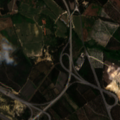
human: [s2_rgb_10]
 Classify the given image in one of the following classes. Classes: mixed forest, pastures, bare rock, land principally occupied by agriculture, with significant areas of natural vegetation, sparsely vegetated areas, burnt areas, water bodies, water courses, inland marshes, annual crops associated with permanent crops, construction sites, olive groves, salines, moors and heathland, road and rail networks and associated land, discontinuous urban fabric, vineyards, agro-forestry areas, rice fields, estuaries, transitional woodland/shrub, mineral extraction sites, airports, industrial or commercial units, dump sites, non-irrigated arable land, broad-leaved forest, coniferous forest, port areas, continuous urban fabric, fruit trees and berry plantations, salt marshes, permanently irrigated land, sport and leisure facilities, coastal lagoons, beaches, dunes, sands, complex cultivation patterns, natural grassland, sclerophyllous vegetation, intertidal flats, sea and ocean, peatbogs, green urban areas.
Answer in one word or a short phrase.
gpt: discontinuous urban fabric, road and rail networks and associated land, complex cultivation patterns, land principally occupied by agriculture, with significant areas of natural vegetation, broad-leaved forest, transitional woodland/shrub